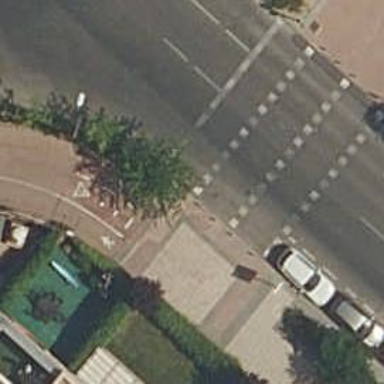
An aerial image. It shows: Cycleway.